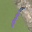
Label: 1